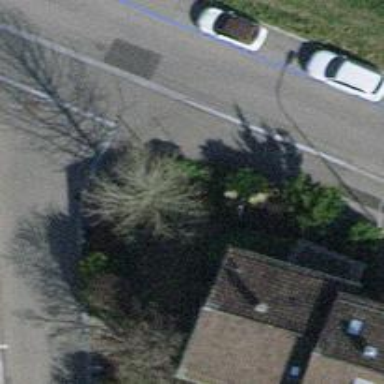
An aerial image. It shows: Power utility street cabinet.